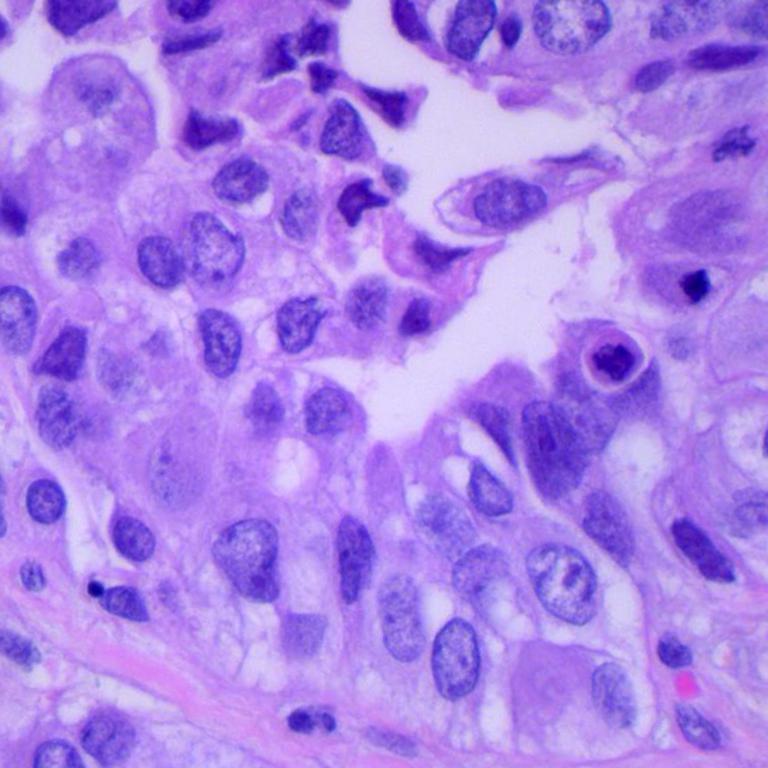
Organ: lung
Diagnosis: adenocarcinomas